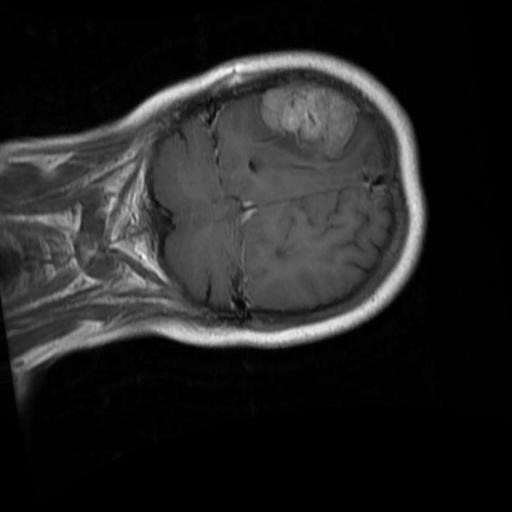
Label: brain_menin